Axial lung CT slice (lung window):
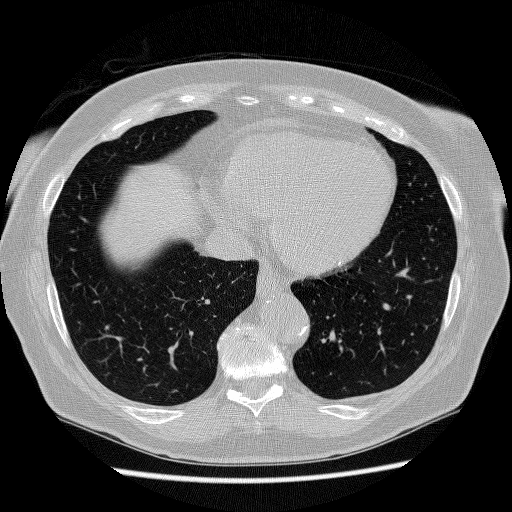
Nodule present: no